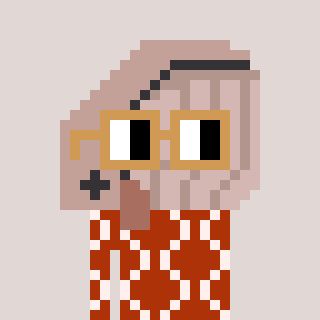
a pixel art character with square brown glasses, a whale-shaped head and a hotbrown-colored body on a warm background